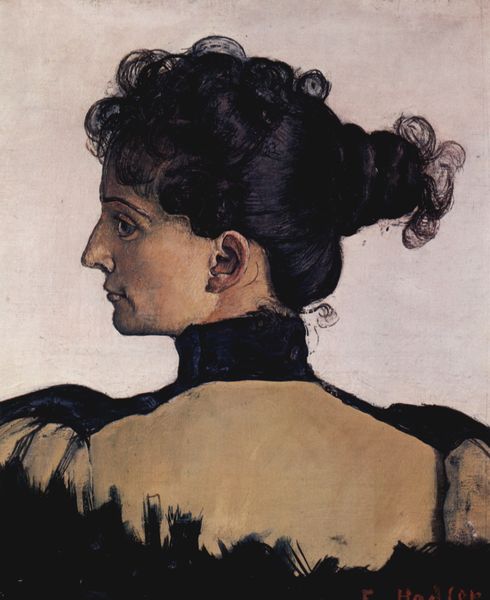
Titel: Porträt der Berthe Jacques, Frau des Künstlers
Künstler: Ferdinand Hodler
Standort: Arlesheim
Institution: Sammlung A. Stoll
Schlagwörter: dunkel, feder, gemälde, haut, kopf, schatten, weiß, ausschnitt, braun, degas, elegant, frankreich, frau, frisur, grau, haar, hell, hintergrund, kleid, licht, mund, nase, ohr, profil, rücken, schwarz, stirn, blick, boa, dame, federboa, rot, schal, tuch, beige, malerei, symbolismus, jung, augen, band, bluse, federn, gesicht, inkarnat, kleidung, knoten, kragen, pelz, bildnis, hals, halskrause, portrait, porträt, signatur, öl, auge, haare, stehend, spitzen, tänzerin, augenbrauen, kinn, kontrast, lippen, locke, locken, rosa, schulter, schultern, lächeln, dutt, rückenansicht, seitlich, ansicht, halsband, moderne, kette, farbe, ausdruck, edgar, nacken, spitz, zopf, detail, grübchen, brauen, glanz, halstuch, hochgesteckt, edel, hinterkopf, wange, augenbraue, klimt, haarknoten, hell dunkel, antike, rückseite, hinten, rückenfigur, schönheit, schweiz, seite, scharz, schawrz, hodler, pupille, gedreht, ohrmuschel, braue, seitenblick, schwart, binde, pinselstriche, zugewandt, nasenspitze, unfertig, verdreht, träger, schiele, non-finito, schwrz, protrait, mittig, rückblick, freundin, bordell, katte, schärfe, ferdinand hodler, schulten, uge, augenwinkel, spaghettiträger, mätresse, kleids, detailschärfe, rückenporträt, brunette, munde, dud, frisurz, fräulen, hautfleck, kreuselhaar, potrrait, rückem, rinnase, braueaugenbraue, schwarzhaarigdame, mistress